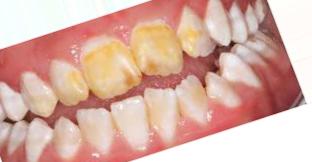
Condition: Tooth Discoloration